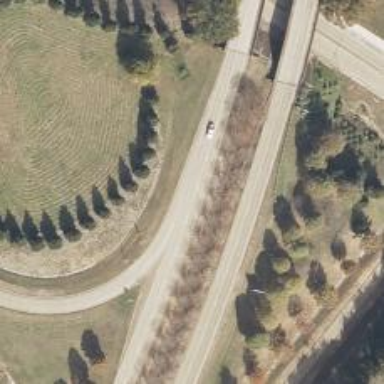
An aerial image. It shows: Asphalt road classified as primary highway with expressway characteristics.